Aerial crown-view tile of a tropical tree (Barro Colorado Island, Panama), acquired 20250915:
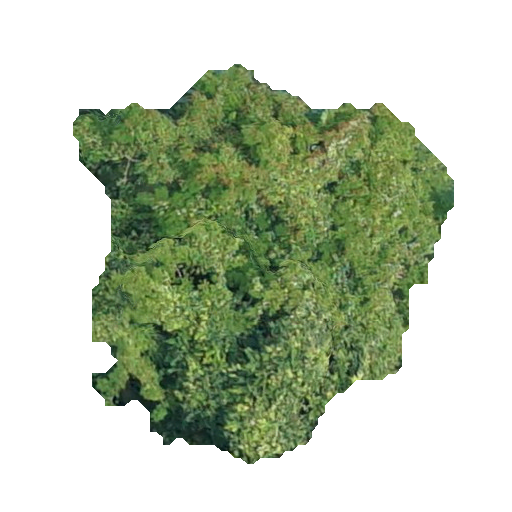
Species: Enterolobium cyclocarpum
GBIF accepted scientific name: Enterolobium cyclocarpum
Crown area: 149.538 m²